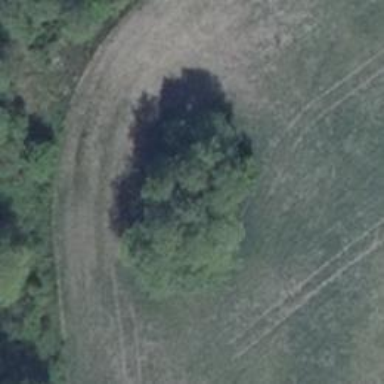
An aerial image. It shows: Hunting stand.